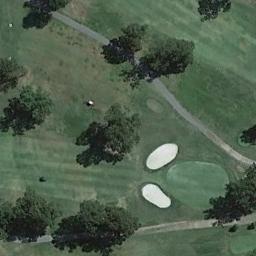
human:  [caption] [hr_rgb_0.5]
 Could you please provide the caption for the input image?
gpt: At the intersection of the three paths, There are two bunkers .

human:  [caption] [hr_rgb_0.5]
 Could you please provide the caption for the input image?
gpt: The golf course has a putting green, Some fairways, Barrier trees and two sandpits and two roads go through the golf course .

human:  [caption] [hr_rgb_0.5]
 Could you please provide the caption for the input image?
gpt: There are a few bunkers and a few paths on the large green lawn on the golf course and many trees .

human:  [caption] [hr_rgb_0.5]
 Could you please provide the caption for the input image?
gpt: There are two roads in the golf course .

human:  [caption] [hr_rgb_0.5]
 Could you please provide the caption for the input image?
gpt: There are two bunkers and some green trees on the golf course .